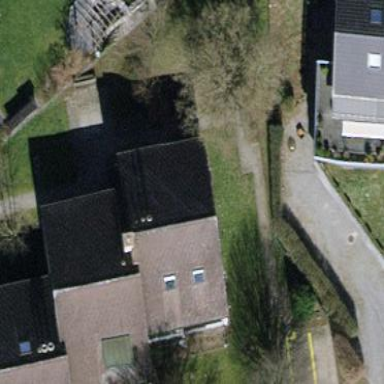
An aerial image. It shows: Terrace building.